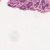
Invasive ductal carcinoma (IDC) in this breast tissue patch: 0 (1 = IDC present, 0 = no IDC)